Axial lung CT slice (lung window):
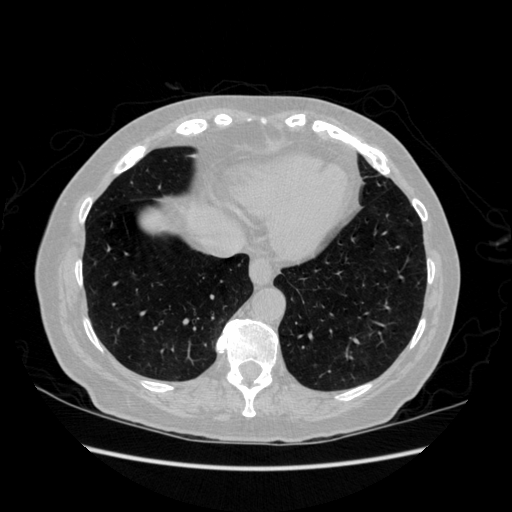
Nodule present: no